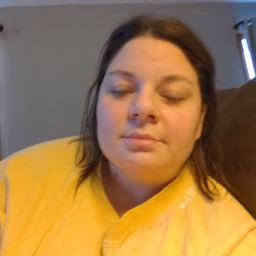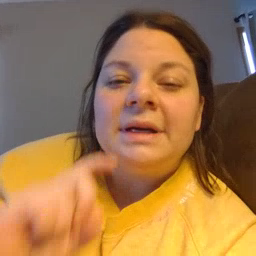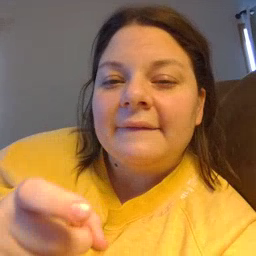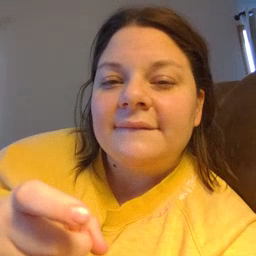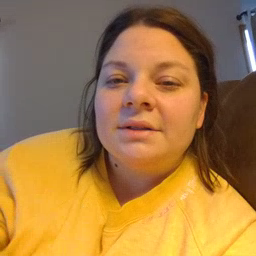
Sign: gift